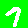
Digit: 7